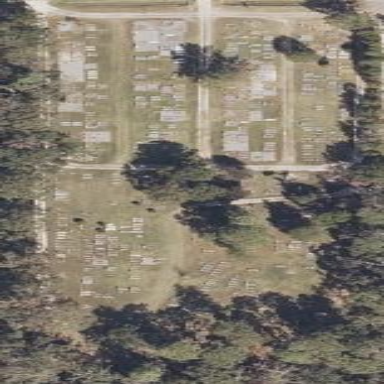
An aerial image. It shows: Cemetery.